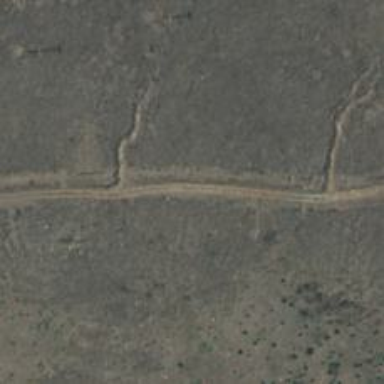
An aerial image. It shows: Track road leading to military base.